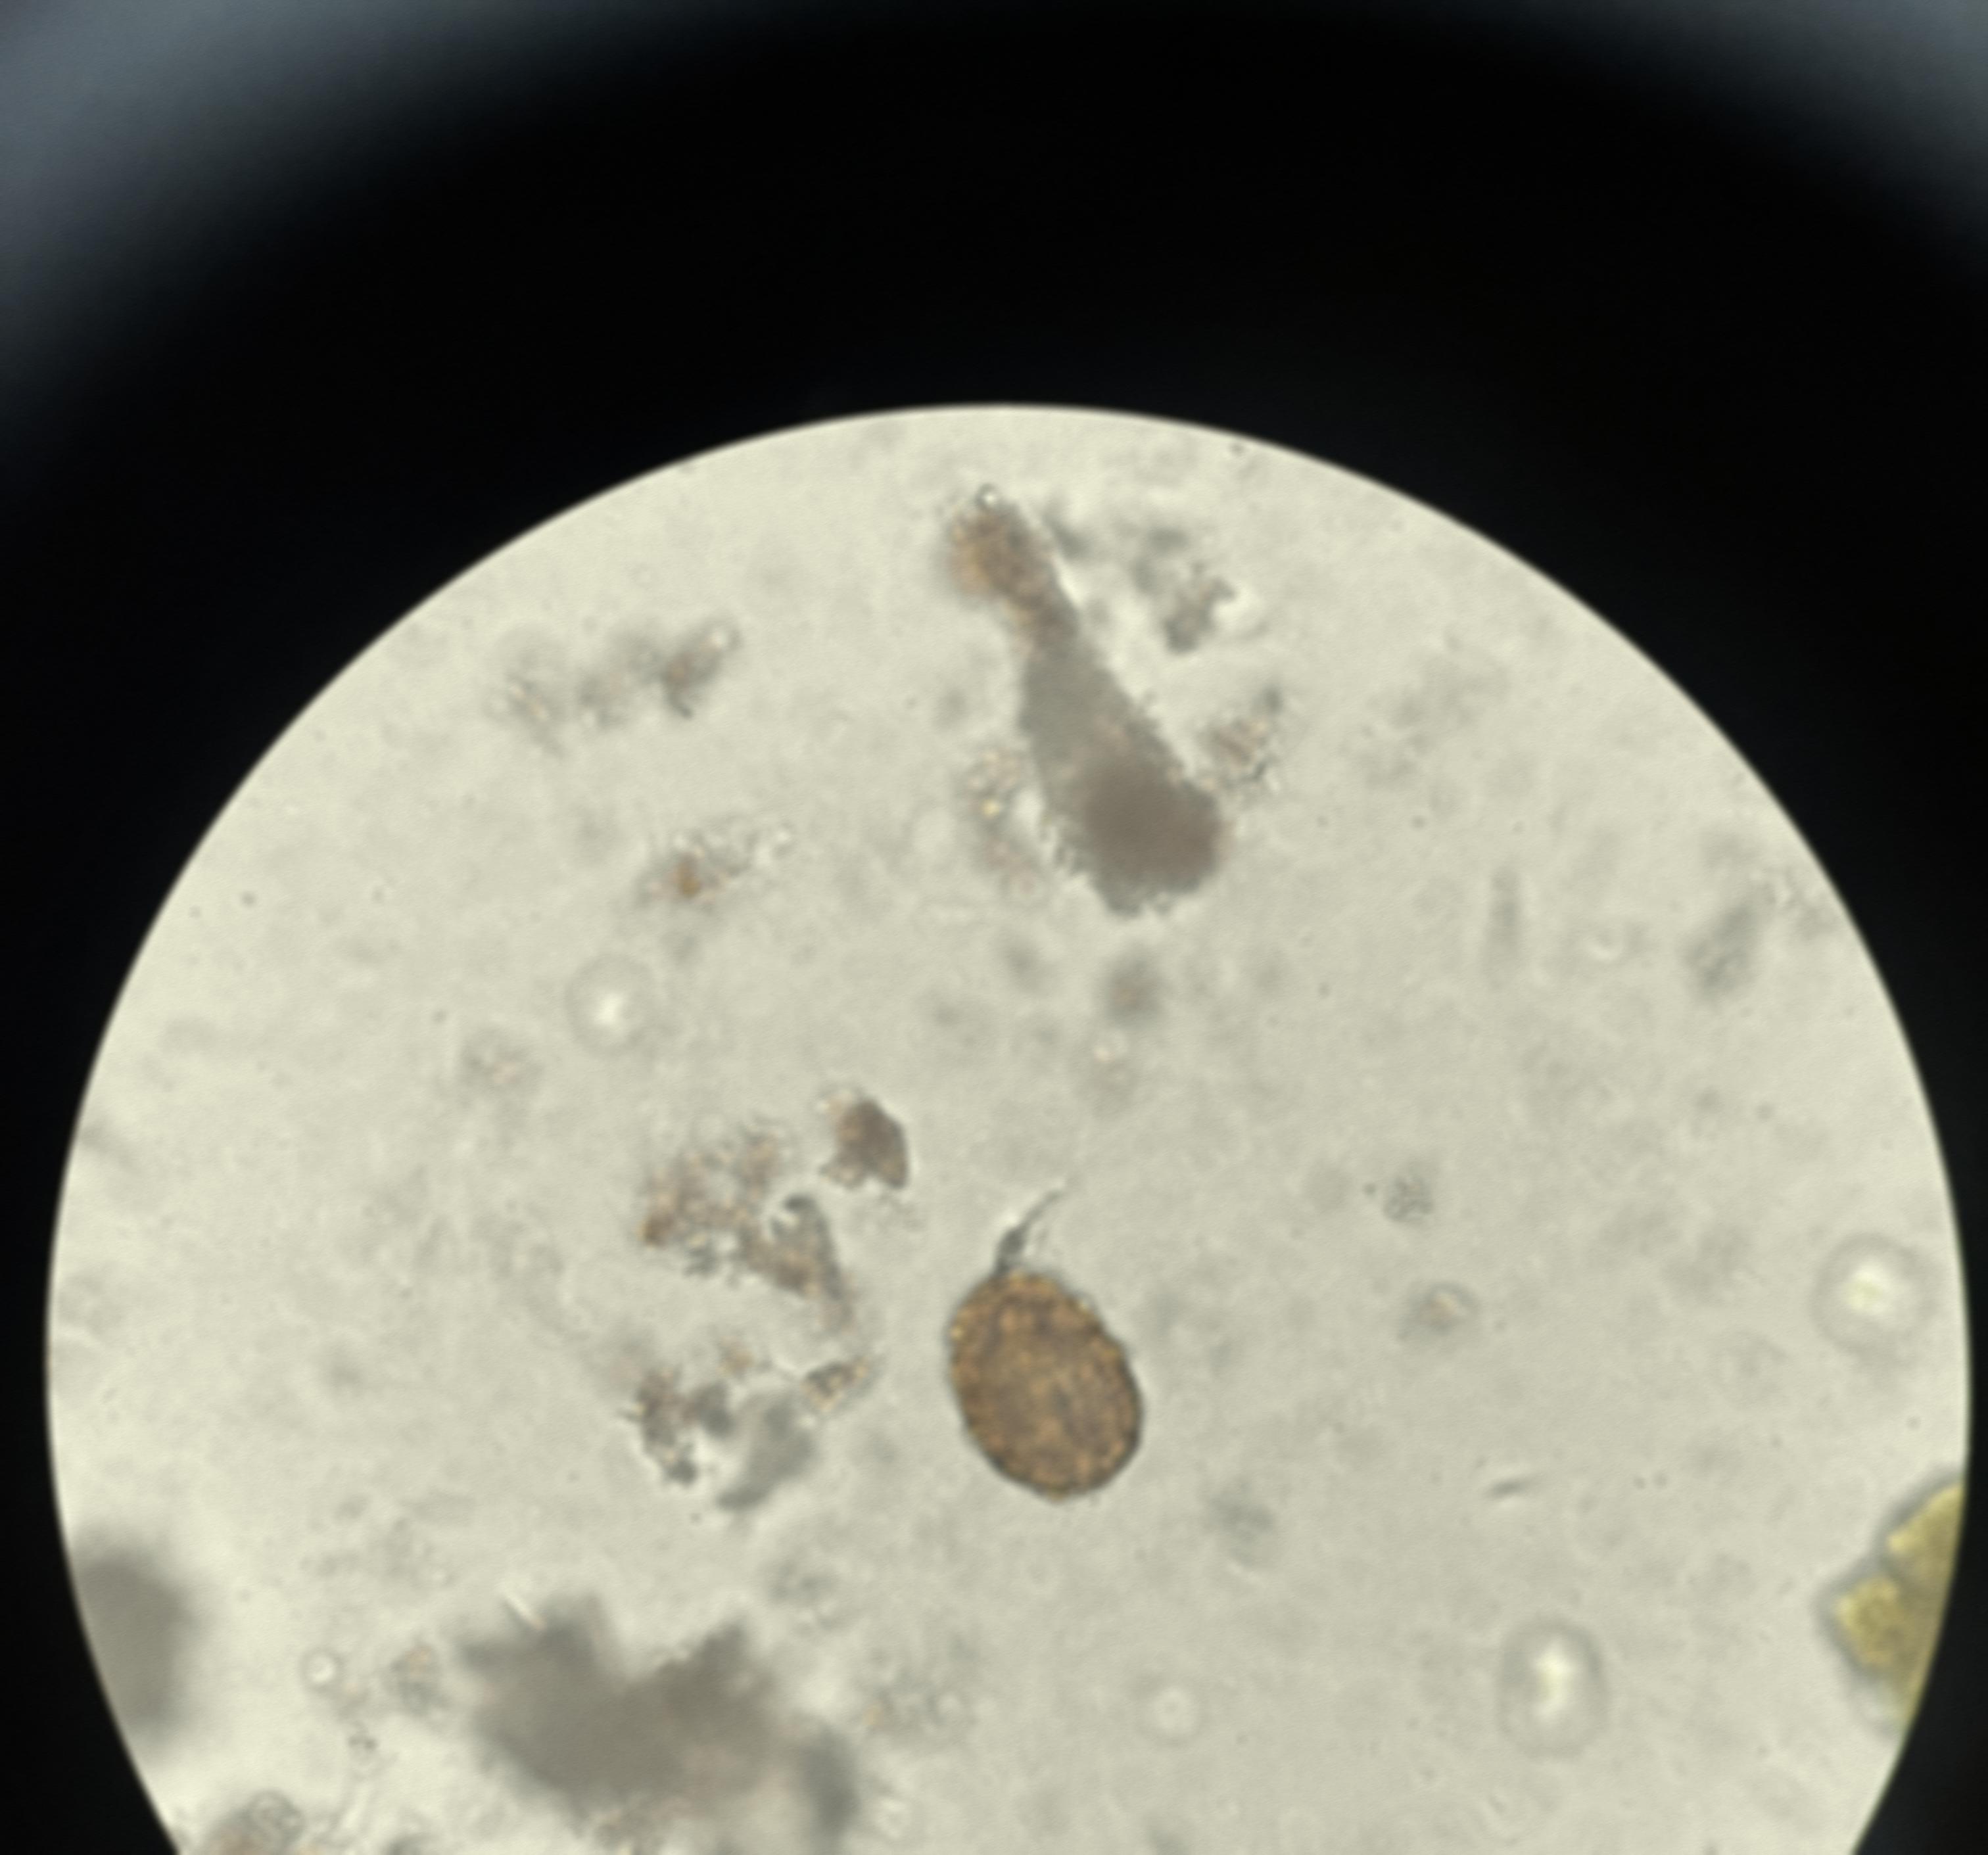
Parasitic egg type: Ascaris lumbricoides